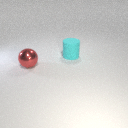
large red metal sphere in front of large cyan rubber cylinder